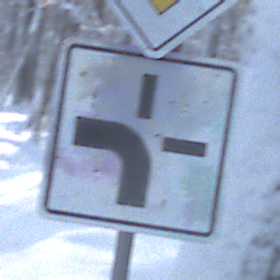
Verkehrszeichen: VerlaufVorfahrtsstrasse1
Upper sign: Vorfahrtsstrasse
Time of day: MorningAfternoon
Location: Outdoor (Nature)
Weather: Clear
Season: Winter
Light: Natural